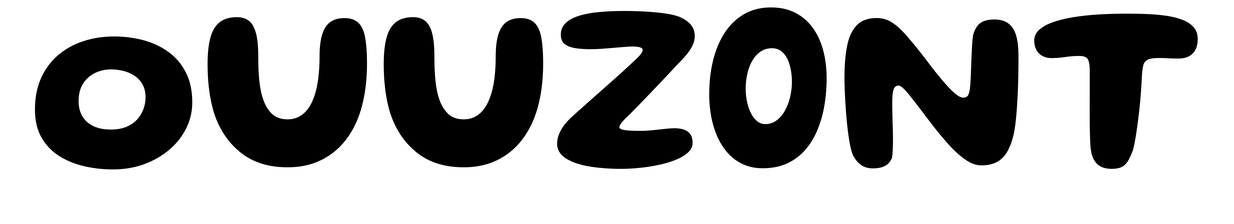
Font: Gluten_SemiBold